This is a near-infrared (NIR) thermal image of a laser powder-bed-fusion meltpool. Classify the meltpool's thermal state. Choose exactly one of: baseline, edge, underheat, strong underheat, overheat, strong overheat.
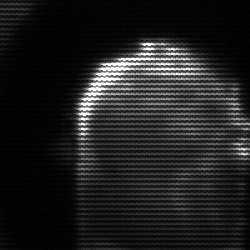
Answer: baseline